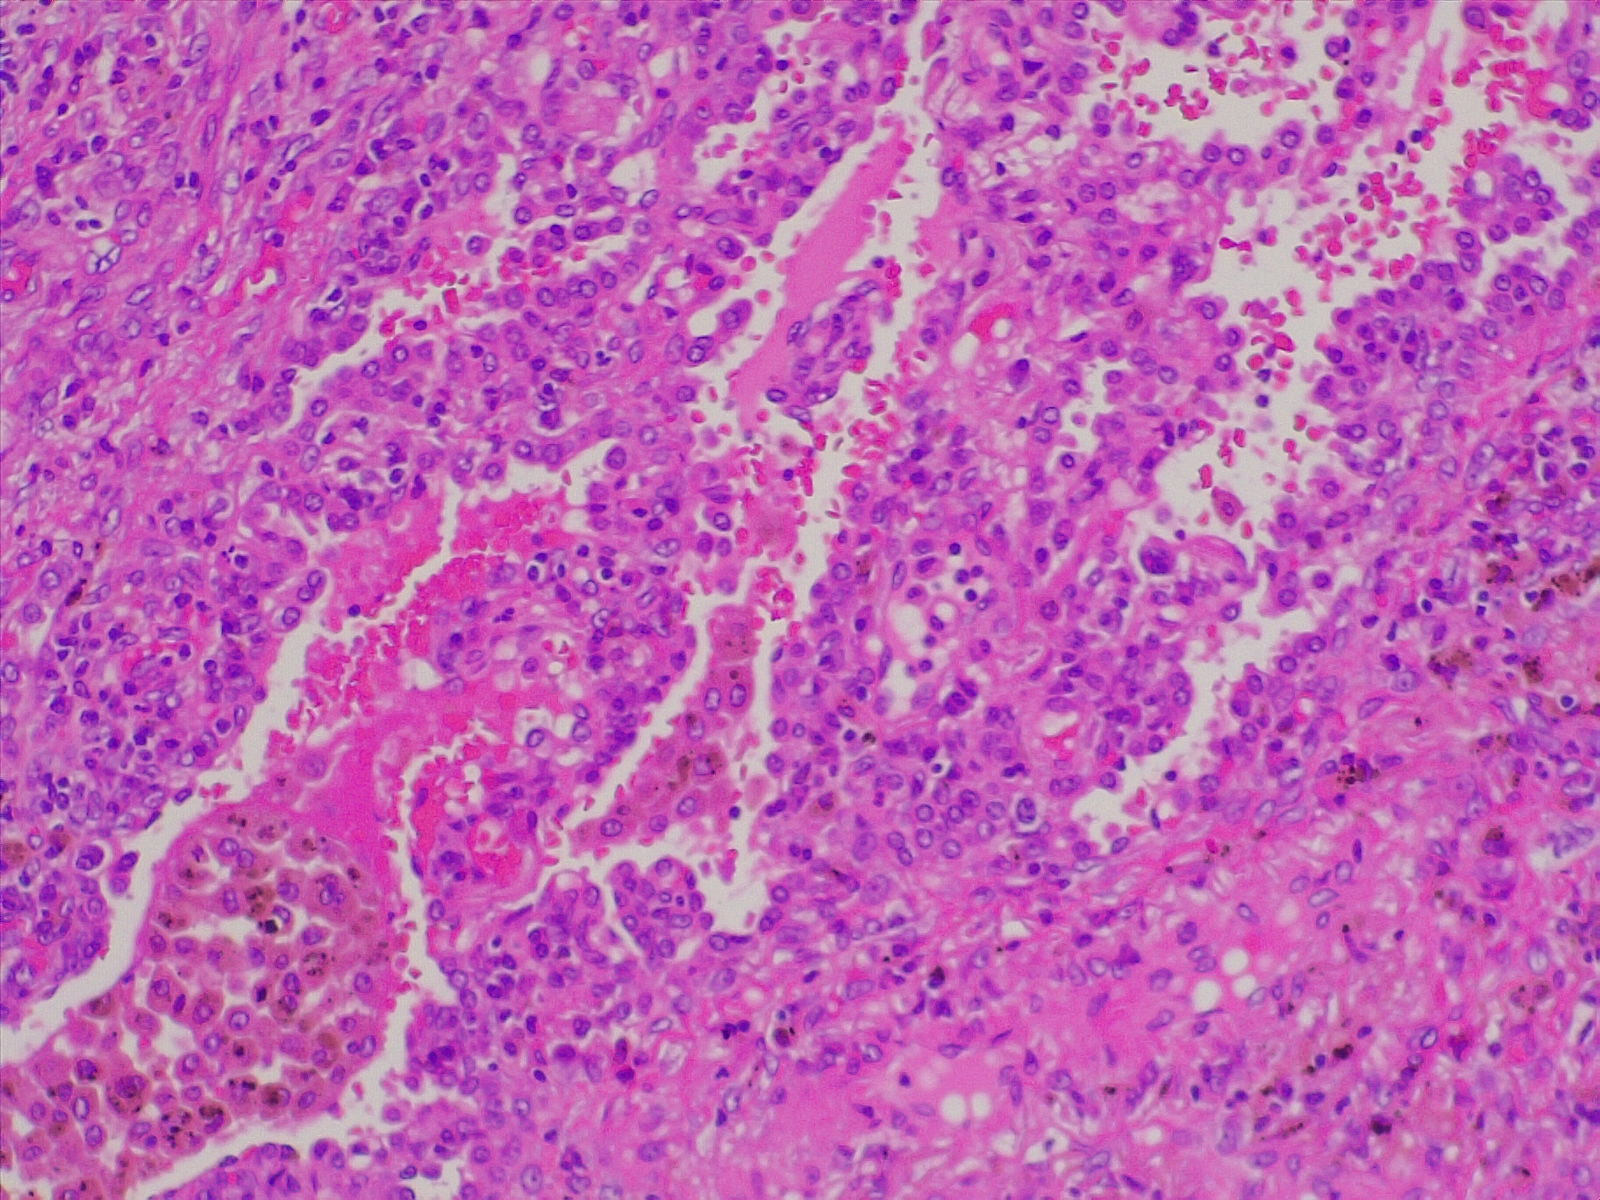
Label: normal lung tissue